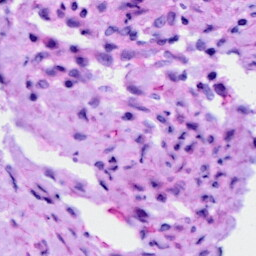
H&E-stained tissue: Ovarian